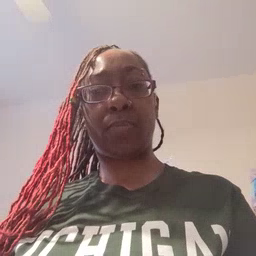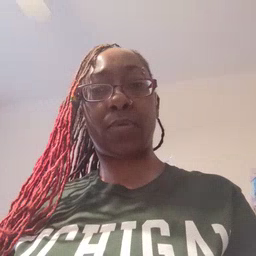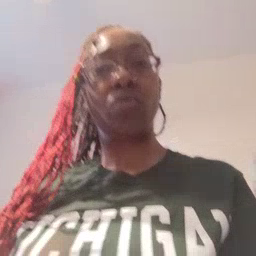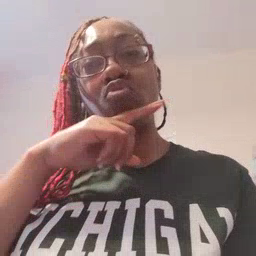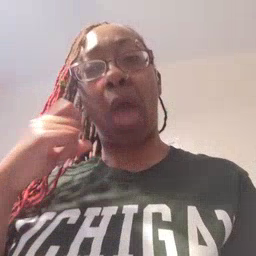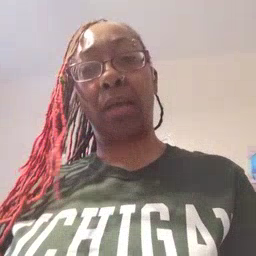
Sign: dry